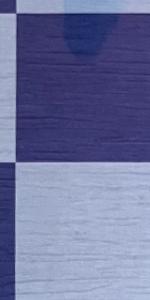
Label: Empty